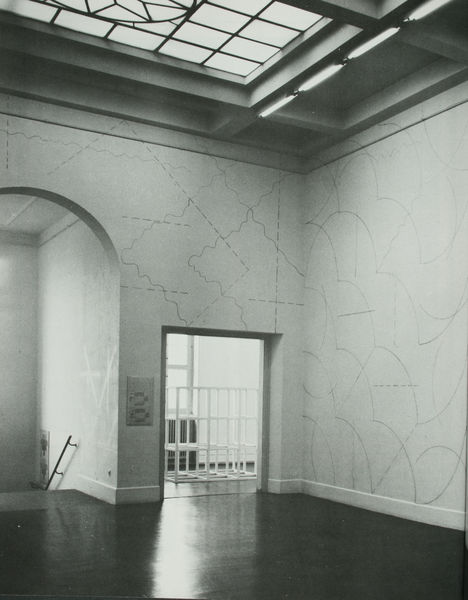
Titel: All Combinations of Arcs from Corners and Sides; straight, not-straight, and broken Lines
Künstler: Sol Lewitt
Standort: Mailand
Institution: Collection Giusepppe Panza di Biumo
Schlagwörter: schatten, weiß, fenster, grau, licht, raum, schwarz, tür, wand, gatter, gitter, boden, decke, bogen, fußboden, linien, treppe, dekoration, tapete, widerschein, glanz, geländer, foto, fotografie, photographie, wände, treppenhaus, museum, sol, lewitt, installation, oberlicht, treppenlauf, handlauf, verliniert